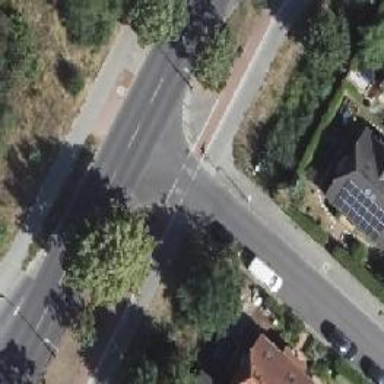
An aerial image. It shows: Unmarked road crossing.